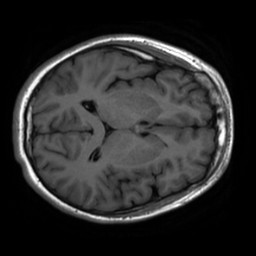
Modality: inplaneT1
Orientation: axial
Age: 18
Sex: male
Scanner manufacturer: ge
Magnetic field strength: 3 T
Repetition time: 2.499 s
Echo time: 0.02513 s